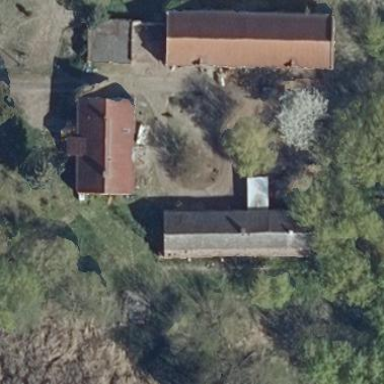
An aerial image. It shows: Farmyard area.